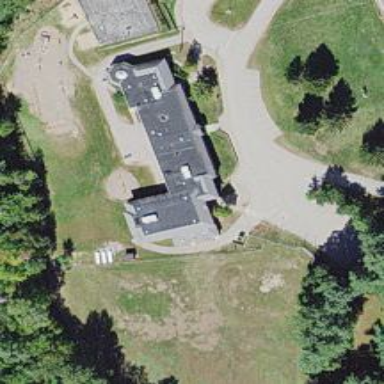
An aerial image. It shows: School.